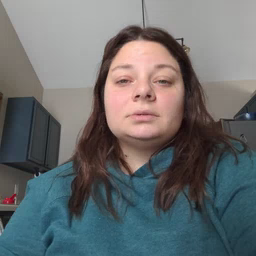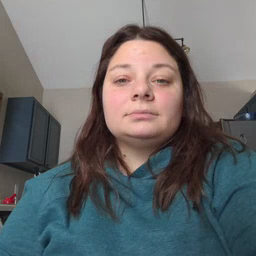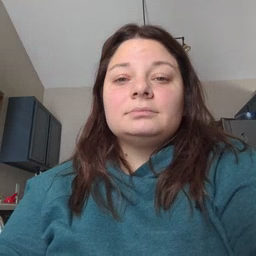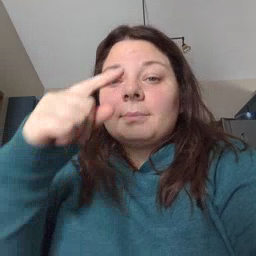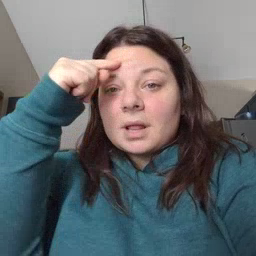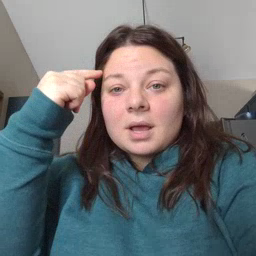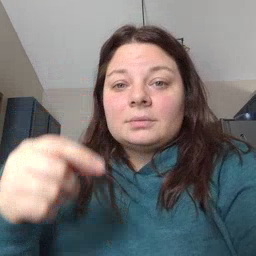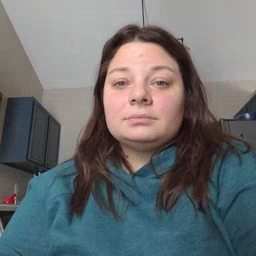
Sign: black